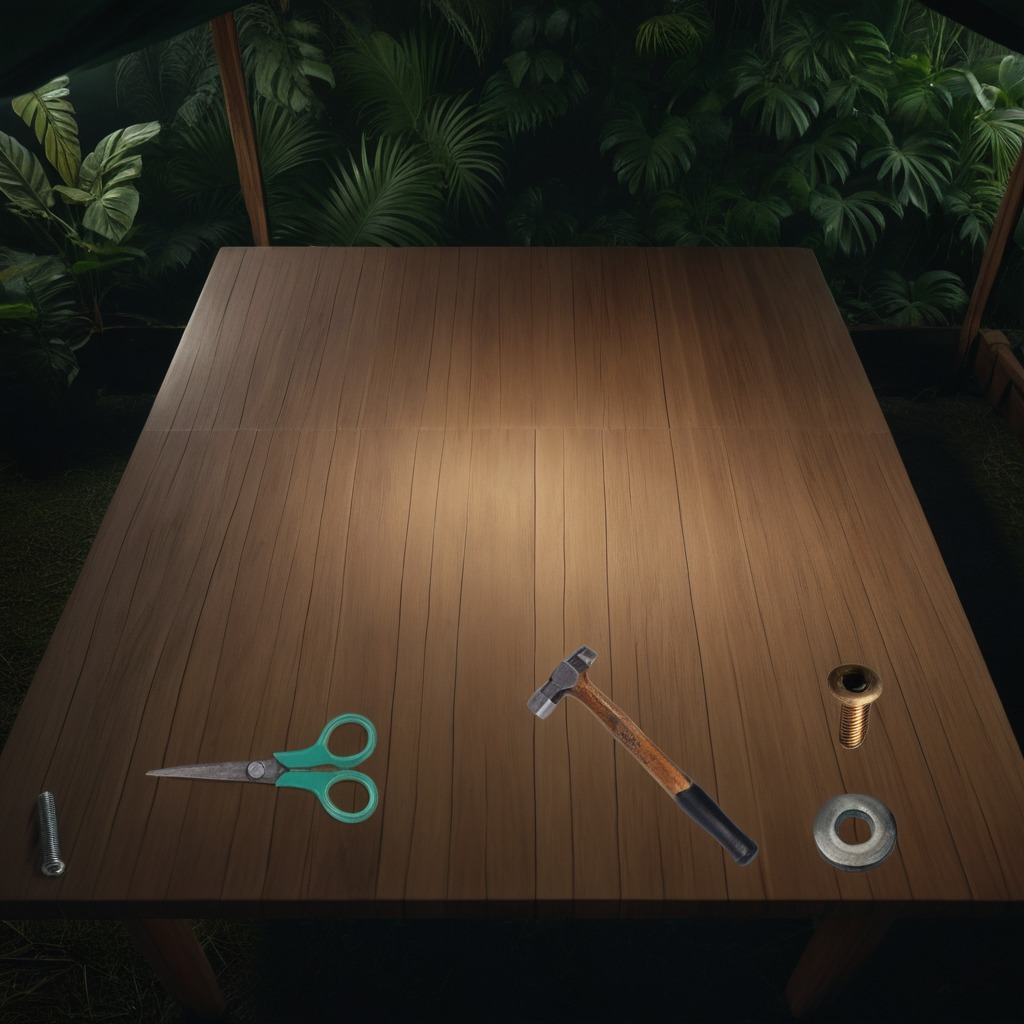
A flat metal washer, a metal machine screw, a hammer, a coiled metal spring, and a pair of scissors are lying on the wooden table.